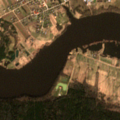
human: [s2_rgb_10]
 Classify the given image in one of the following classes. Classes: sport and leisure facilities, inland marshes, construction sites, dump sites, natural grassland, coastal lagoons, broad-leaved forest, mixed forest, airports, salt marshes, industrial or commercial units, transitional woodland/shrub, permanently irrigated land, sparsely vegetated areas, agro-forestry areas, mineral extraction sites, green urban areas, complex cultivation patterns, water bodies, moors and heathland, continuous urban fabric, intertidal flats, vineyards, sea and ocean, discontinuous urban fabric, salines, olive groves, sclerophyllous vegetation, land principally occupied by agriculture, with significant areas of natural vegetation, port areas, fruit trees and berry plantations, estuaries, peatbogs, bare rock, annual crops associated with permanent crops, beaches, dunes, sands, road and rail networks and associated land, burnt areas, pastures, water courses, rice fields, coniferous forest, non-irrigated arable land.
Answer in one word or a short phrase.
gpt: discontinuous urban fabric, pastures, complex cultivation patterns, land principally occupied by agriculture, with significant areas of natural vegetation, coniferous forest, mixed forest, water bodies